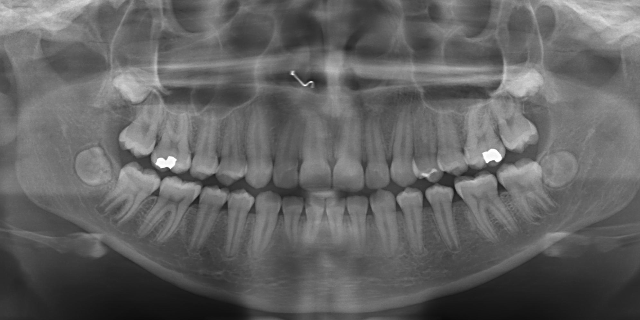
adult